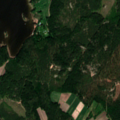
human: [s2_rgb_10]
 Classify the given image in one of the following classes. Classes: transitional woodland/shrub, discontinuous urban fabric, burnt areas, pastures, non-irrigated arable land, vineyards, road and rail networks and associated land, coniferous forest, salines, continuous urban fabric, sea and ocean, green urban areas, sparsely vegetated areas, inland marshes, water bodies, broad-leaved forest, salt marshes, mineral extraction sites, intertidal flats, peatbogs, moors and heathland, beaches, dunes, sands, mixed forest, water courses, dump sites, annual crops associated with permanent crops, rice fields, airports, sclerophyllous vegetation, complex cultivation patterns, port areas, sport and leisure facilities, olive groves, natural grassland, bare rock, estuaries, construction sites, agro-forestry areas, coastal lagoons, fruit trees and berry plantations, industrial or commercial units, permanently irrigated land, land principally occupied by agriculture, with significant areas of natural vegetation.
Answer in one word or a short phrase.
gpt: coniferous forest, transitional woodland/shrub, sea and ocean